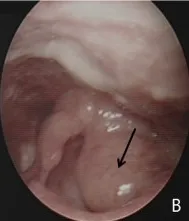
A left arytenoid mass (black arrow).
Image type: endoscopy (gi_endoscopy)